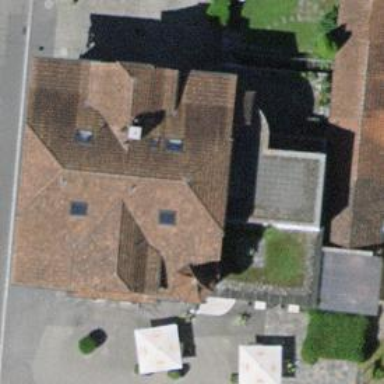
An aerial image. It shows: Restaurant.